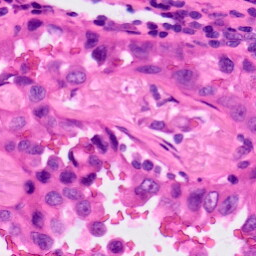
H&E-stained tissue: Lung